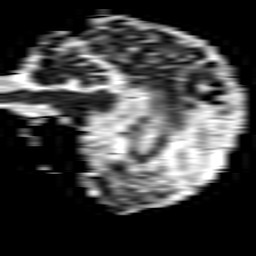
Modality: ADC
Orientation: sagittal
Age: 47
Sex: female
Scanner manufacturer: philips
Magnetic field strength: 1.5 T
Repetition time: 3.406 s
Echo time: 0.06922 s